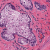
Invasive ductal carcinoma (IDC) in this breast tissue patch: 0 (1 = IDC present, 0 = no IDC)